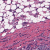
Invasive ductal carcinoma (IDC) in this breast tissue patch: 1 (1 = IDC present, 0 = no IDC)